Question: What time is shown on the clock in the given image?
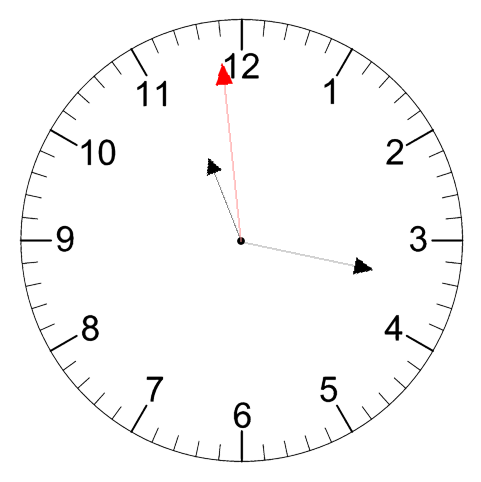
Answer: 11:16:59